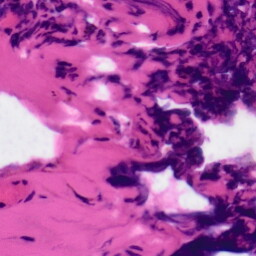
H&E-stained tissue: Tonsil